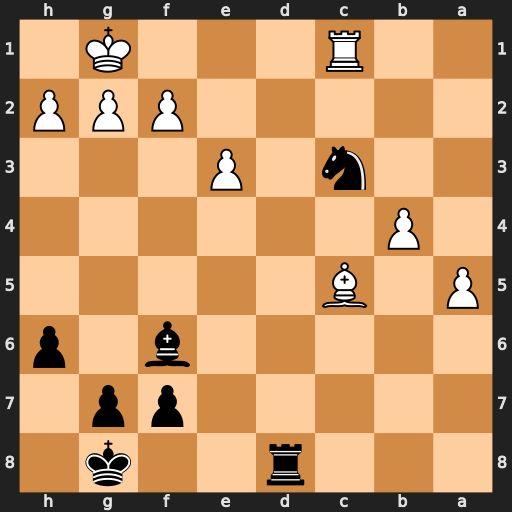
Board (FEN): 3r2k1/5pp1/5b1p/P1B5/1P6/2n1P3/5PPP/2R3K1
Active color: b
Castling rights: -
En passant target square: -
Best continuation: Ne2+ Kf1 Nxc1